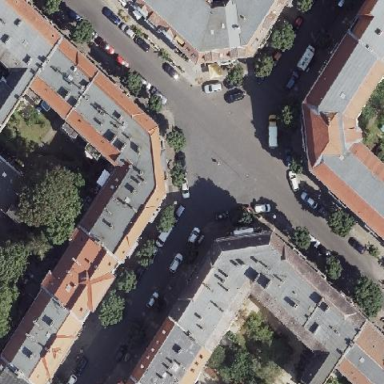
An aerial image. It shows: Building consisting of apartments with double saltbox roof shape.